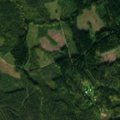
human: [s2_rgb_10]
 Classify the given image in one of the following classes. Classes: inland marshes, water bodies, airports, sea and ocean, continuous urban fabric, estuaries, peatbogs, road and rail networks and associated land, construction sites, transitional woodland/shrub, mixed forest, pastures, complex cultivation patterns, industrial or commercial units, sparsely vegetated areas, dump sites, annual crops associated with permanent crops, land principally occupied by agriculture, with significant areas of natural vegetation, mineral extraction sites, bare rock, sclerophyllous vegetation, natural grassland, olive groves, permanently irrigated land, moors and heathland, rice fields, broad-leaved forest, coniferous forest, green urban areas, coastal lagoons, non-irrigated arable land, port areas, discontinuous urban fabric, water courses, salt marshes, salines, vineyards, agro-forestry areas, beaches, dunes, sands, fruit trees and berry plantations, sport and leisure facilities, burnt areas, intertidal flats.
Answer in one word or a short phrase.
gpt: coniferous forest, mixed forest, transitional woodland/shrub